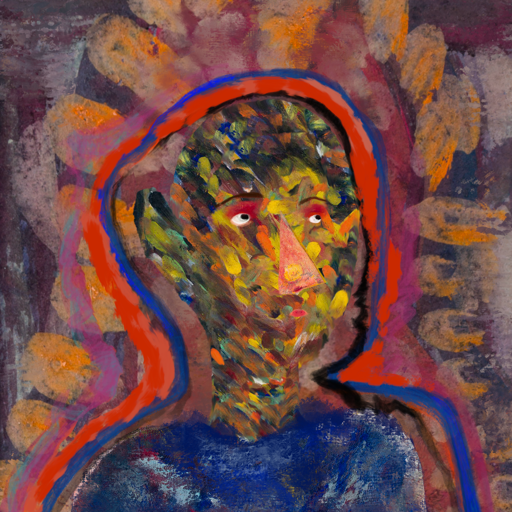
Background: Doll, Head And Neck Side: An_Impression, Face Side: Irani, Bust: Irani, Hair Side: Experience, Head Accessory: Blank, Second Necklace: Blank, Necklace: Blank, Baby: Blank